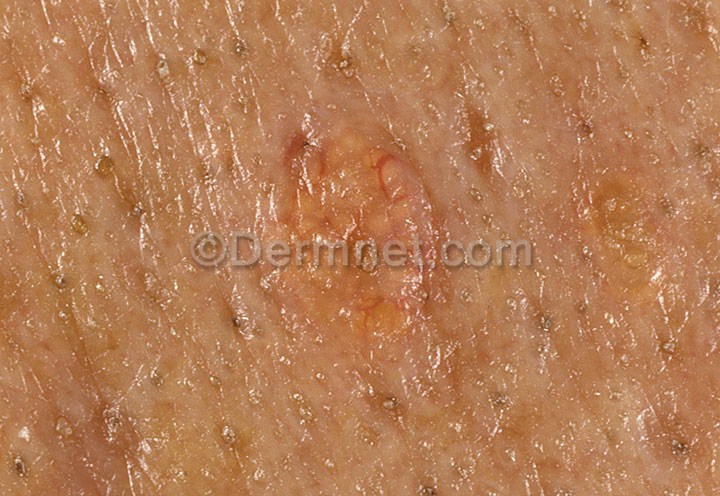
Disease: Seborrheic Keratoses and other Benign Tumors